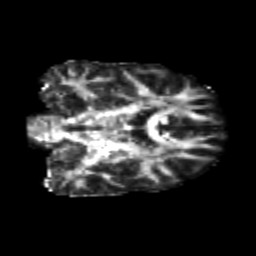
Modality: FA
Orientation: coronal
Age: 21
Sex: male
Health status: healthy
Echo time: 0.074 s